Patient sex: F
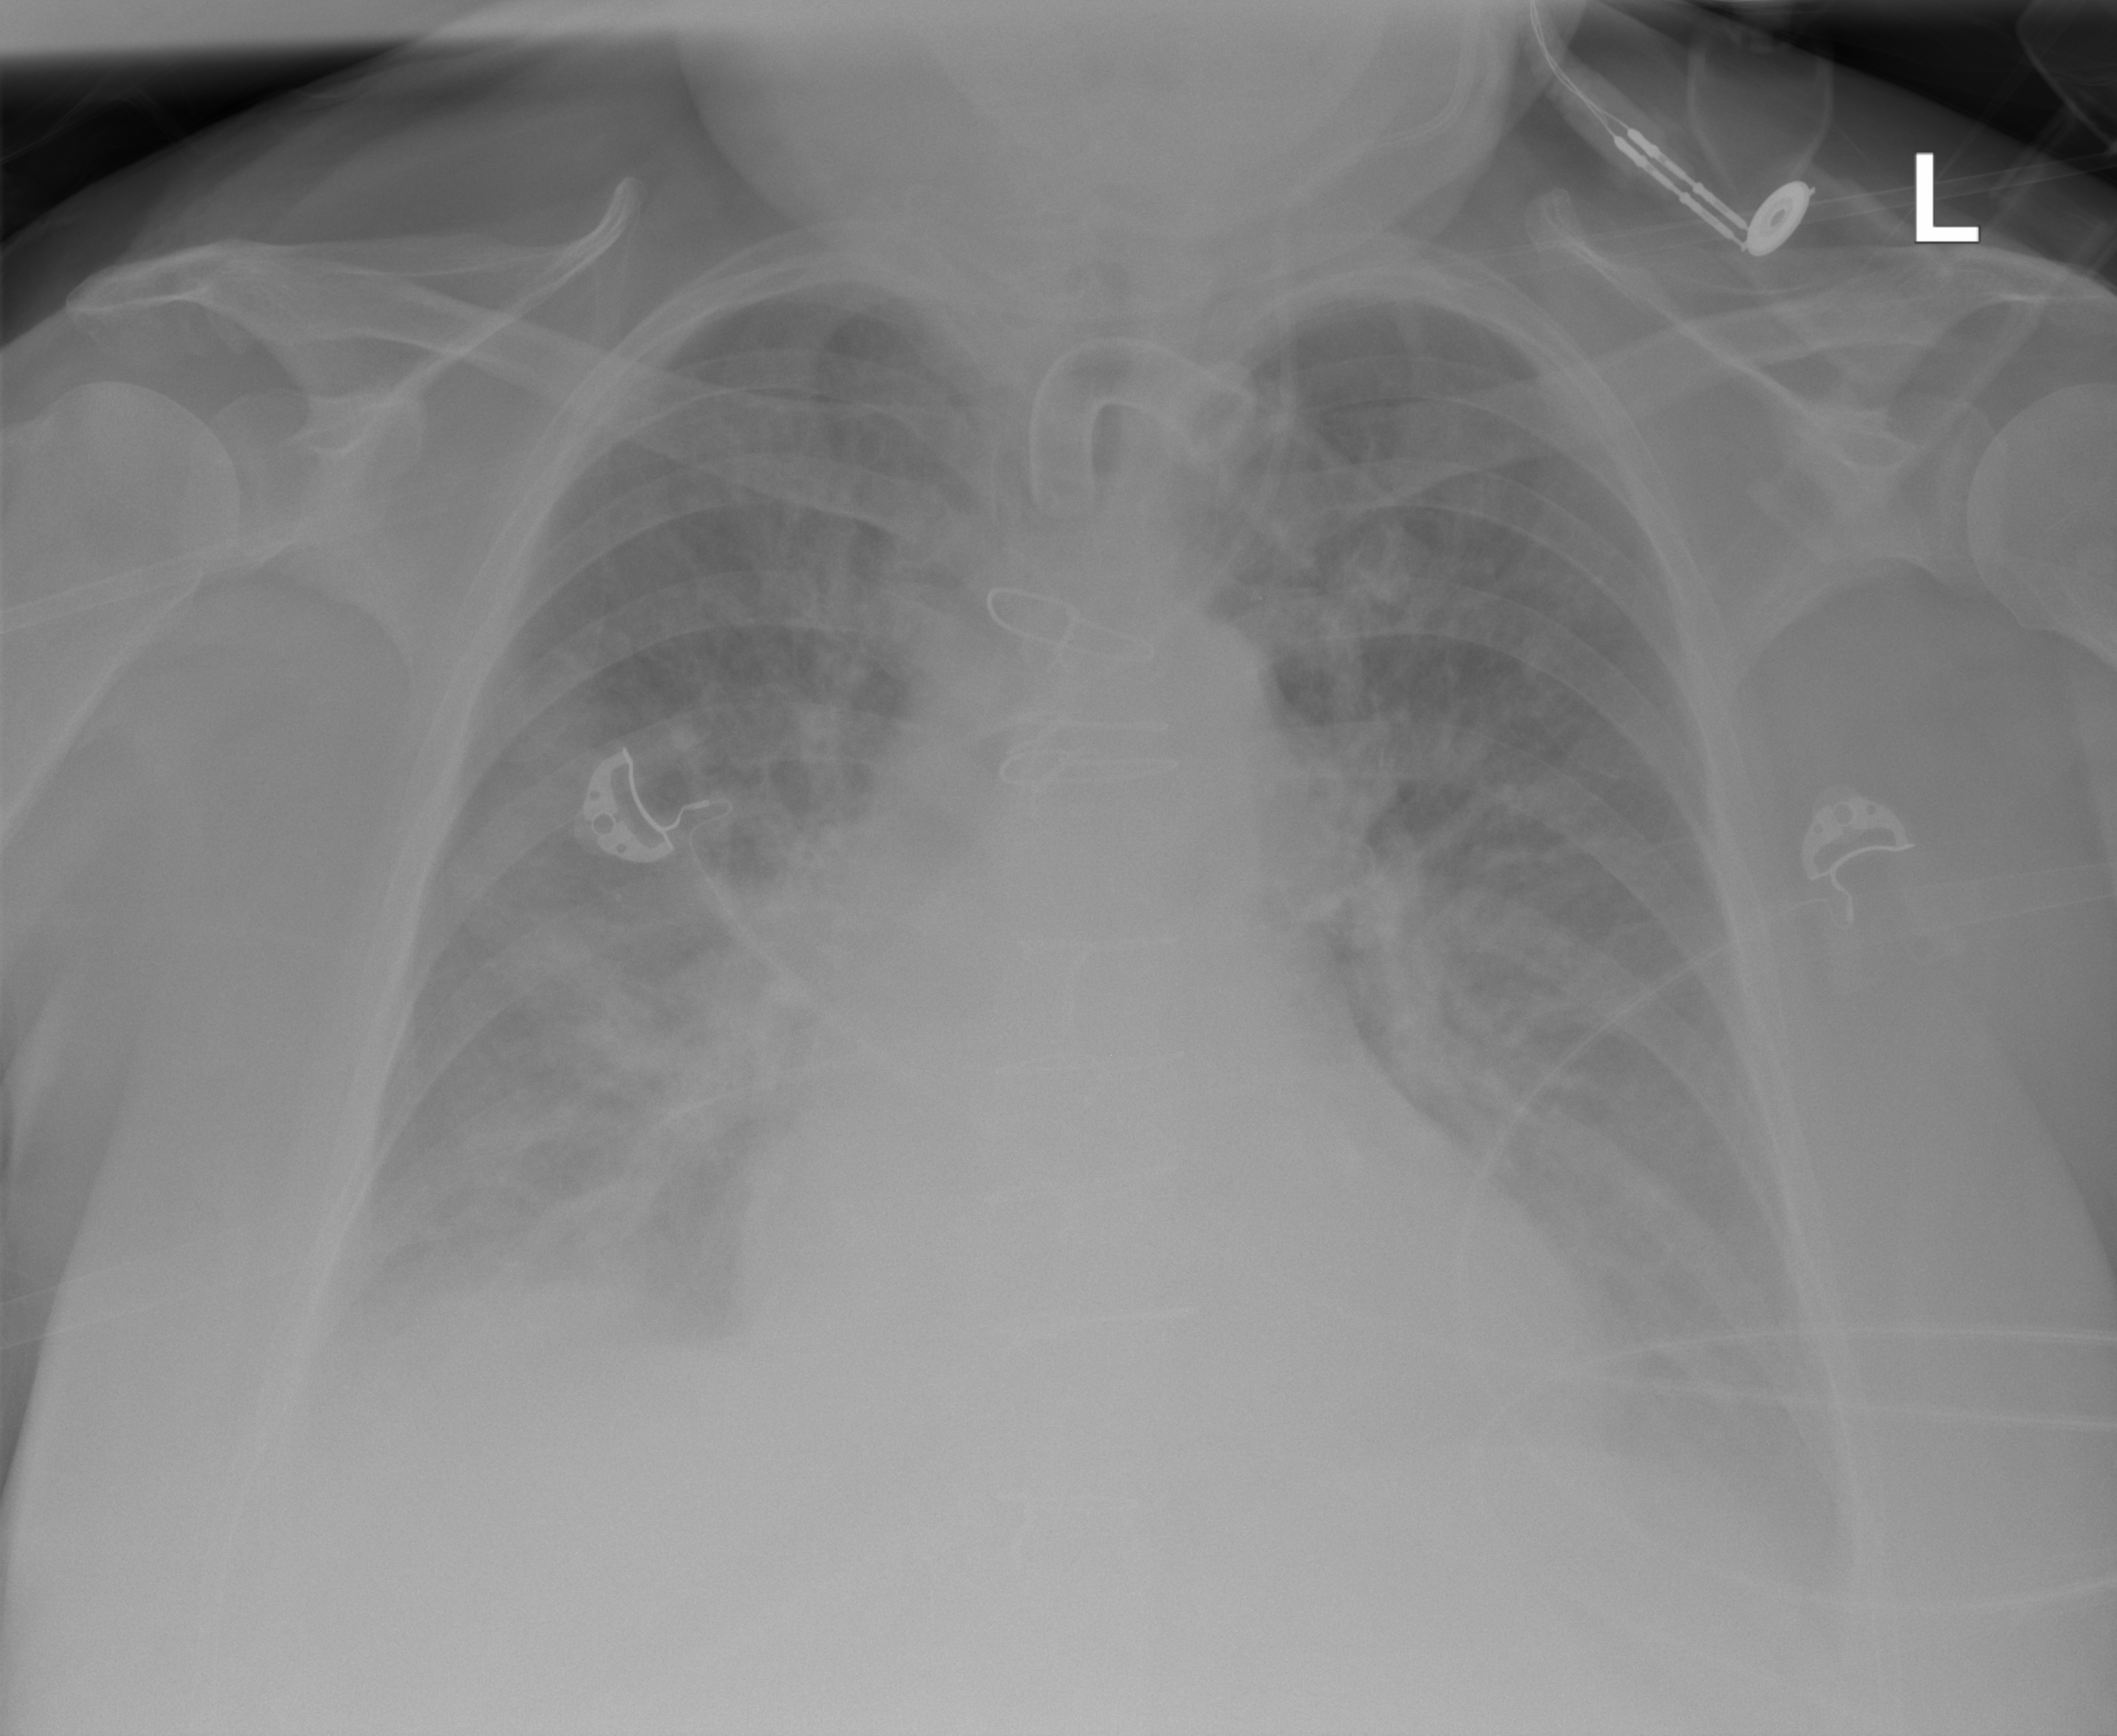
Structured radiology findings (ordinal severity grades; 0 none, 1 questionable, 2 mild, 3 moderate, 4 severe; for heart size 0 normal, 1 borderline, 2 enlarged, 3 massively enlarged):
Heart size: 2
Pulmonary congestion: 2
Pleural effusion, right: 3
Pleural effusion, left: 3
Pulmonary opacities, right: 1
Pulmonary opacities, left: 1
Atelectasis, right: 2
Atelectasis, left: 2